Question: Count the number of objects in the diagram.
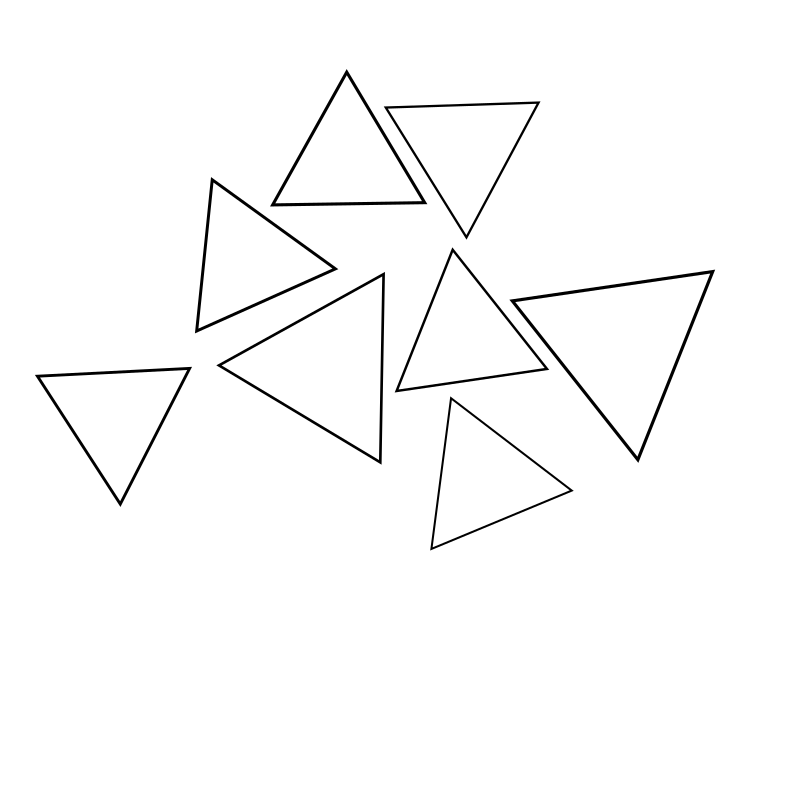
Answer: 8